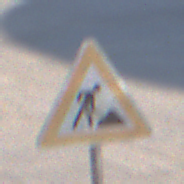
Verkehrszeichen: Arbeitsstelle
Umgebung: Outdoor, Urban
Tageszeit: MorningAfternoon
Wetter: Clear
Licht: Natural
Jahreszeit: NotSpecified
Kontrast: HighContrast